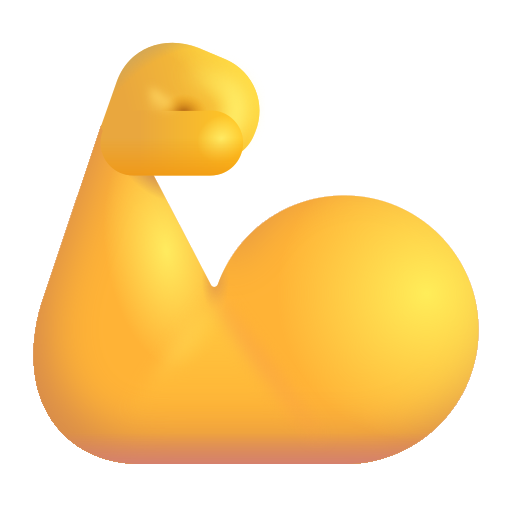
flexed biceps color default